Question: I'm having problems with Google Chrome when printing a table with HTML code within it. I need to create a document with headers and, to accomplish that, I'm using a table with a thead element, so the browser will replicate it for every page on the printed document.
The problem is that the content is overlapping the header when I have page breaks inside the '<tr>' element. Follows a print with the problem and a gist with the code.

'''
iframe {
height: 400mm;
width: 300mm;
page-break-after: always;
}
.barcode {
font-family: 'c39hrp36dltt';
font-size: 4em;
}
.document {
width: 100%;
height: 100%;
page-break-after: always;
font-family: 'Arial';
}
.dont-break-inside {
page-break-inside: avoid;
}
.huge {
font-weight: 700;
font-size: 3em;
}
.title {
text-align: center;
background-color: #a9a9a9;
font-weight: 700;
padding: 5px;
}
.line {
border-bottom: solid 1px #727273;
margin-top: 25px;
width: 100%;
}
.center {
vertical-align: middle;
margin-left: 4cm;
}
.cover-infos {
width: 21cm;
border: 1px solid;
border-collapse: collapse;
margin-top: 1cm;
}
.cover-infos td {
border: 1px solid;
padding: 10px;
text-align: center;
}
.header-template {
width: 100%;
margin-right: 10px;
border-collapse: collapse;
}
.header-template tr {
border: solid 1px;
}
.header-template td {
word-wrap: break-word;
padding: 2px
}
.header-template .barcode {
font-family: 'c39hrp48dhtt';
font-size: 5em;
white-space: nowrap;
}
'''
'''
<!DOCTYPE html>
<html>
<head>
<meta charset="utf-8" />
</head>
<body>
<div class="document">
<table id="page">
<thead>
<tr>
<td>
<table class="header-template">
<tr>
<td class="barcode" rowspan="2">
*CQS-51582*
</td>
</tr>
<tr>
<td>
<strong>Curso: </strong>BACHARELADO EM CIENCIAS ECONOMICAS
</td>
<td>
<strong>Disciplina: </strong>MATEMATICA FINANCEIRA
</td>
</tr>
<tr>
<td colspan="3" class="title">
Caderno de Questoes - Prova Numero 1
</td>
</tr>
</table>
</td>
</tr>
</thead>
<tbody>
<tr>
<td>
<div><strong>Questao 1 (0,50)</strong></div>
<div>
<p>
<div>
<div style="text-align:justify">Em qual montante se transforma um capital de R$ 100.000,00 em 6 meses , considerando uma taxa de 3%a.m.?&nbsp;</div>
</div>
</p>
</div>
</td>
</tr>
<tr>
<td>
<div><strong>Questao 2 (0,50)</strong></div>
<div>
<p>
<div>
<div style="text-align: justify;">A amortiza&ccedil;&atilde;o &eacute; um processo financeiro, pelo qual uma d&iacute;vida ou obriga&ccedil;&atilde;o &eacute; paga progressivamente por meio de parcelas,&nbsp;de modo que, ao t&eacute;rmino do prazo estipulado, o d&eacute;bito
seja liquidado (SAMANEZ 2007). <strong>Quais s&atilde;o os sistemas de amortiza&ccedil;&atilde;o mais utilizados? Explique e relate cada um dos sistemas.</strong></div>
</div>
</p>
</div>
</td>
</tr>
<tr>
<td>
<div><strong>Questao 3 (0,50)</strong></div>
<div>
<p>
<div>
<div style="text-align:justify">
<div>Imagine que o av&ocirc; de Jefferson&nbsp;tenha feito, no passado, uma aplica&ccedil;&atilde;o de R$ 1.000,00. Em seu testamento, colocou a condi&ccedil;&atilde;o de que seu neto&nbsp;resgataria esse investimento quando esta completasse
100 anos, recebendo rendimentos. Veja a tabela que segue:</div>
<table align="center" border="1" cellpadding="0" cellspacing="0" style="width:100%">
<tbody>
<tr>
<td>Taxa anual</td>
<td>Valor aplicado</td>
<td>Em 10 anos</td>
<td>Em 100 anos</td>
</tr>
<tr>
<td>1% ao ano</td>
<td>R$ 1.000,00</td>
<td>R$ 1.104,62</td>
<td>R$ 2.704,81</td>
</tr>
<tr>
<td>2% ao ano</td>
<td>R$ 1.000,00</td>
<td>R$ 1.219,00</td>
<td>R$ 7.244,64</td>
</tr>
<tr>
<td>4% ao ano</td>
<td>R$ 1.000,00</td>
<td>R$ 1.480,24</td>
<td>R$ 50.504,94</td>
</tr>
<tr>
<td>8% ao ano</td>
<td>R$ 1.000,00</td>
<td>R$ 2.158,92</td>
<td>R$ 2.199.761,25</td>
</tr>
</tbody>
</table>
<div><br /> &nbsp;
</div>
<div>Essa disparidade dos juros d&aacute;-se por conta da diferen&ccedil;a da taxa de juros, obtida&nbsp;no caso apresentado,&nbsp;entre 1 e 8% ao ano, pelo longo per&iacute;odo de 100 anos - &eacute; a m&aacute;gica dos juros compostos!
Albert Einsten chegou a dizer que &quot;os juros compostos s&atilde;o a for&ccedil;a mais poderosa do universo e a maior inven&ccedil;&atilde;o da humanidade, porque permite uma confi&aacute;vel e sistem&aacute;tica acumula&ccedil;&atilde;o
de riqueza.&quot;&nbsp;</div>
<div>Dispon&iacute;vel em:&lt;&nbsp;https://www.parmais.com.br/&gt; Acesso em 07 maio 2017&nbsp;(adaptado).</div>
<div><br />
<strong>No que se refere &agrave; capitaliza&ccedil;&atilde;o composta,&nbsp;avalie as asser&ccedil;&otilde;es a seguir e a rela&ccedil;&atilde;o proposta entre elas.</strong><br />
<br /> I. Os juros compostos apresentam uma situa&ccedil;&atilde;o caracterizada por progress&atilde;o geom&eacute;trica.<br />
<br />
<strong>Porque</strong><br />
<br /> II. Toda sequ&ecirc;ncia num&eacute;rica, na qual cada termo, a partir do segundo, &eacute; igual ao anterior multiplicado por uma constante, &eacute; chamada de progress&atilde;o geom&eacute;trica (PG).<br />
<br />
<strong>A respeito dessas asser&ccedil;&otilde;es, assinale a op&ccedil;&atilde;o correta.</strong></div>
</div>
</div>
</p>
<ol type="A">
<li>
<p>As asser&ccedil;&otilde;es I e II s&atilde;o proposi&ccedil;&otilde;es verdadeiras&nbsp;e a II &eacute; uma justificativa correta da I.</p>
</li>
<li>
<p>As asser&ccedil;&otilde;es I e II s&atilde;o proposi&ccedil;&otilde;es verdadeiras, mas a II n&atilde;o &eacute; uma justificativa correta da I.</p>
</li>
<li>
<p>A asser&ccedil;&atilde;o I &eacute; uma proposi&ccedil;&atilde;o verdadeira&nbsp;e a II &eacute; uma proposi&ccedil;&atilde;o falsa.</p>
</li>
<li>
<p>A asser&ccedil;&atilde;o I &eacute; uma proposi&ccedil;&atilde;o falsa&nbsp;e a II &eacute; uma proposi&ccedil;&atilde;o verdadeira.</p>
</li>
<li>
<p>As asser&ccedil;&otilde;es I e II s&atilde;o proposi&ccedil;&otilde;es falsas.</p>
</li>
</ol>
</div>
</td>
</tr>
<tr>
<td>
<div><strong>Questao 9 (0,50)</strong></div>
<div>
<p>
<div>
<div>Eduardo comprou um carro de forma financiada. O pre&ccedil;o &agrave; vista do ve&iacute;culo &eacute; de R$ 50.000,00. O contrato da opera&ccedil;&atilde;o financeira apresenta uma vig&ecirc;ncia de 24 presta&ccedil;&otilde;es mensais,&nbsp;&agrave;
taxa de 3,5% a.m. <strong>Sobre o processo de amortiza&ccedil;&atilde;o dessa d&iacute;vida, avalie as afirmativas abaixo.</strong></div>
<div>&nbsp;</div>
<table border="1" cellpadding="0" cellspacing="0" style="width:428px">
<tbody>
<tr>
<td style="height:20px; width:64px"><strong>n</strong></td>
<td style="width:80px"><strong>Presta&ccedil;&atilde;o</strong></td>
<td style="width:75px"><strong>Juros&nbsp;</strong></td>
<td style="width:95px"><strong>Amortiza&ccedil;&atilde;o</strong></td>
<td style="width:115px"><strong>Saldo Devedor</strong></td>
</tr>
<tr>
<td style="height:20px">0</td>
<td>*********</td>
<td>******</td>
<td>************</td>
<td>50.000,00</td>
</tr>
<tr>
<td style="height:20px">1</td>
<td>-R$ 3.113,64</td>
<td>1750</td>
<td>-1.363,64</td>
<td>48.636,36</td>
</tr>
<tr>
<td style="height:20px">2</td>
<td>-R$ 3.113,64</td>
<td>1702,27255</td>
<td>-R$ 1.411,37</td>
<td>R$ 47.224,99</td>
</tr>
<tr>
<td style="height:20px">3</td>
<td>-R$ 3.113,64</td>
<td>R$ 1.652,87</td>
<td>-R$ 1.460,77</td>
<td>R$ 45.764,22</td>
</tr>
<tr>
<td style="height:20px">4</td>
<td>-R$ 3.113,64</td>
<td>R$ 1.601,75</td>
<td>-R$ 1.511,89</td>
<td>R$ 44.252,33</td>
</tr>
<tr>
<td style="height:20px">5</td>
<td>-R$ 3.113,64</td>
<td>R$ 1.548,83</td>
<td>-R$ 1.564,81</td>
<td>R$ 42.687,52</td>
</tr>
<tr>
<td style="height:20px">6</td>
<td>-R$ 3.113,64</td>
<td>R$ 1.494,06</td>
<td>-R$ 1.619,58</td>
<td>R$ 41.067,94</td>
</tr>
<tr>
<td style="height:20px">7</td>
<td>-R$ 3.113,64</td>
<td>R$ 1.437,38</td>
<td>-R$ 1.676,26</td>
<td>R$ 39.391,68</td>
</tr>
<tr>
<td style="height:20px">8</td>
<td>-R$ 3.113,64</td>
<td>R$ 1.378,71</td>
<td>-R$ 1.734,93</td>
<td>R$ 37.656,74</td>
</tr>
<tr>
<td style="height:20px">9</td>
<td>-R$ 3.113,64</td>
<td>R$ 1.317,99</td>
<td>-R$ 1.795,66</td>
<td>R$ 35.861,09</td>
</tr>
<tr>
<td style="height:20px">10</td>
<td>-R$ 3.113,64</td>
<td>R$ 1.255,14</td>
<td>-R$ 1.858,50</td>
<td>R$ 34.002,59</td>
</tr>
<tr>
<td style="height:20px">11</td>
<td>-R$ 3.113,64</td>
<td>R$ 1.190,09</td>
<td>-R$ 1.923,55</td>
<td>R$ 32.079,03</td>
</tr>
<tr>
<td style="height:20px">12</td>
<td>-R$ 3.113,64</td>
<td>R$ 1.122,77</td>
<td>-R$ 1.990,88</td>
<td>R$ 30.088,16</td>
</tr>
<tr>
<td style="height:20px">13</td>
<td>-R$ 3.113,64</td>
<td>R$ 1.053,09</td>
<td>-R$ 2.060,56</td>
<td>R$ 28.027,60</td>
</tr>
<tr>
<td style="height:20px">14</td>
<td>-R$ 3.113,64</td>
<td>R$ 980,97</td>
<td>-R$ 2.132,68</td>
<td>R$ 25.894,93</td>
</tr>
<tr>
<td style="height:20px">15</td>
<td>-R$ 3.113,64</td>
<td>R$ 906,32</td>
<td>-R$ 2.207,32</td>
<td>R$ 23.687,61</td>
</tr>
<tr>
<td style="height:20px">16</td>
<td>-R$ 3.113,64</td>
<td>R$ 829,07</td>
<td>-R$ 2.284,58</td>
<td>R$ 21.403,03</td>
</tr>
<tr>
<td style="height:20px">17</td>
<td>-R$ 3.113,64</td>
<td>R$ 749,11</td>
<td>-R$ 2.364,54</td>
<td>R$ 19.038,50</td>
</tr>
<tr>
<td style="height:20px">18</td>
<td>-R$ 3.113,64</td>
<td>R$ 666,35</td>
<td>-R$ 2.447,29</td>
<td>R$ 16.591,20</td>
</tr>
<tr>
<td style="height:20px">19</td>
<td>-R$ 3.113,64</td>
<td>R$ 580,69</td>
<td>-R$ 2.532,95</td>
<td>R$ 14.058,25</td>
</tr>
<tr>
<td style="height:20px">20</td>
<td>-R$ 3.113,64</td>
<td>R$ 492,04</td>
<td>-R$ 2.621,60</td>
<td>R$ 11.436,65</td>
</tr>
<tr>
<td style="height:20px">21</td>
<td>-R$ 3.113,64</td>
<td>R$ 400,28</td>
<td>-R$ 2.713,36</td>
<td>R$ 8.723,29</td>
</tr>
<tr>
<td style="height:20px">22</td>
<td>-R$ 3.113,64</td>
<td>R$ 305,32</td>
<td>-R$ 2.808,33</td>
<td>R$ 5.914,97</td>
</tr>
<tr>
<td style="height:20px">23</td>
<td>-R$ 3.113,64</td>
<td>R$ 207,02</td>
<td>-R$ 2.906,62</td>
<td>R$ 3.008,35</td>
</tr>
<tr>
<td style="height:20px">24</td>
<td>-R$ 3.113,64</td>
<td>R$ 105,29</td>
<td>-R$ 3.008,35</td>
<td>-R$ 0,00</td>
</tr>
</tbody>
</table>
<div>I. O valor do saldo devedor no quarto per&iacute;odo &eacute; de R$ 35.861,09.&nbsp;&nbsp; &nbsp; &nbsp; &nbsp; &nbsp; &nbsp; &nbsp; &nbsp; &nbsp; &nbsp; &nbsp; &nbsp; &nbsp;<br /> II. Imediatamente ap&oacute;s o pagamento da segunda
parcela, Eduardo ter&aacute; pago 6,9% do capital total referente aos juros.<br /> III. O valor amortizado no s&eacute;timo pagamento &eacute; de R$ 1.676,26.<br /> IV. O processo de amortiza&ccedil;&atilde;o analisado &eacute; o Sistema
de Amortiza&ccedil;&atilde;o Constante - SAC.<br />
<br />
<strong>&Eacute; correto apenas o que se afirma em:</strong></div>
</div>
</p>
<ol type="A">
<li>
<p>I e IV.</p>
</li>
<li>
<p>II e III.</p>
</li>
<li>
<p>I, II e III.</p>
</li>
<li>
<p>I, III e IV.</p>
</li>
<li>
<p>II, III e IV.</p>
</li>
</ol>
</div>
</td>
</tr>
</tbody>
</table>
</div>
</body>
</html>
'''
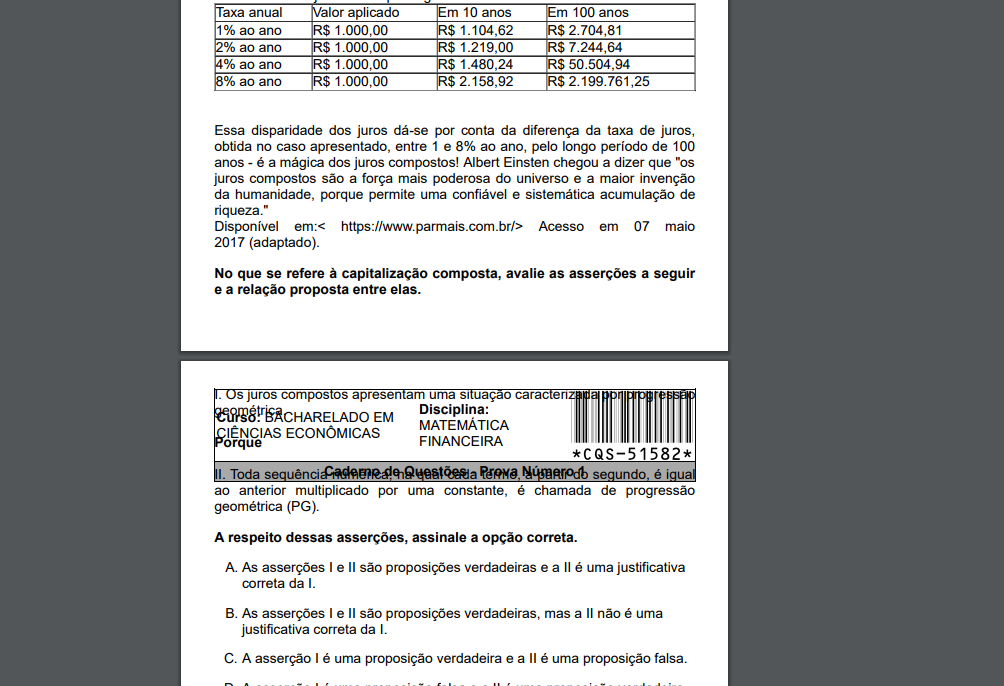
Answer: That bug was reported as <URL> to bring your case to their attention.
The issue <URL> was opened a few days later for that problem, and it was marked as shortly afterwards.